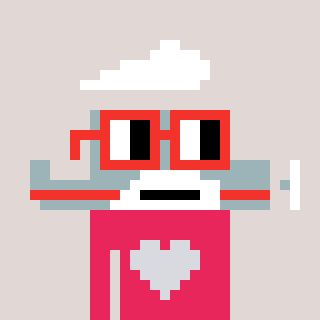
a pixel art character with square red glasses, a plane-shaped head and a redpinkish-colored body on a warm background